Aerial crown-view tile of a tropical tree (Barro Colorado Island, Panama), acquired 20241014:
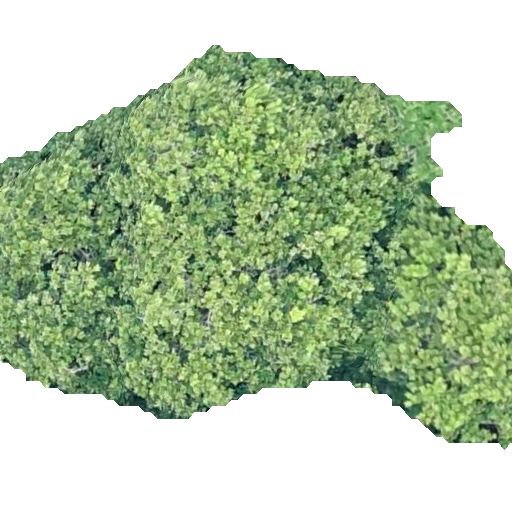
Species: Anacardium excelsum
GBIF accepted scientific name: Anacardium excelsum
Crown area: 246.604 m²